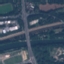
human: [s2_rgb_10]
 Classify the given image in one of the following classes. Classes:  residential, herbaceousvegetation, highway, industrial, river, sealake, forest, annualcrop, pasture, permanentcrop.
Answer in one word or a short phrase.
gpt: Highway